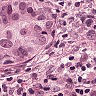
Metastatic tissue present: yes